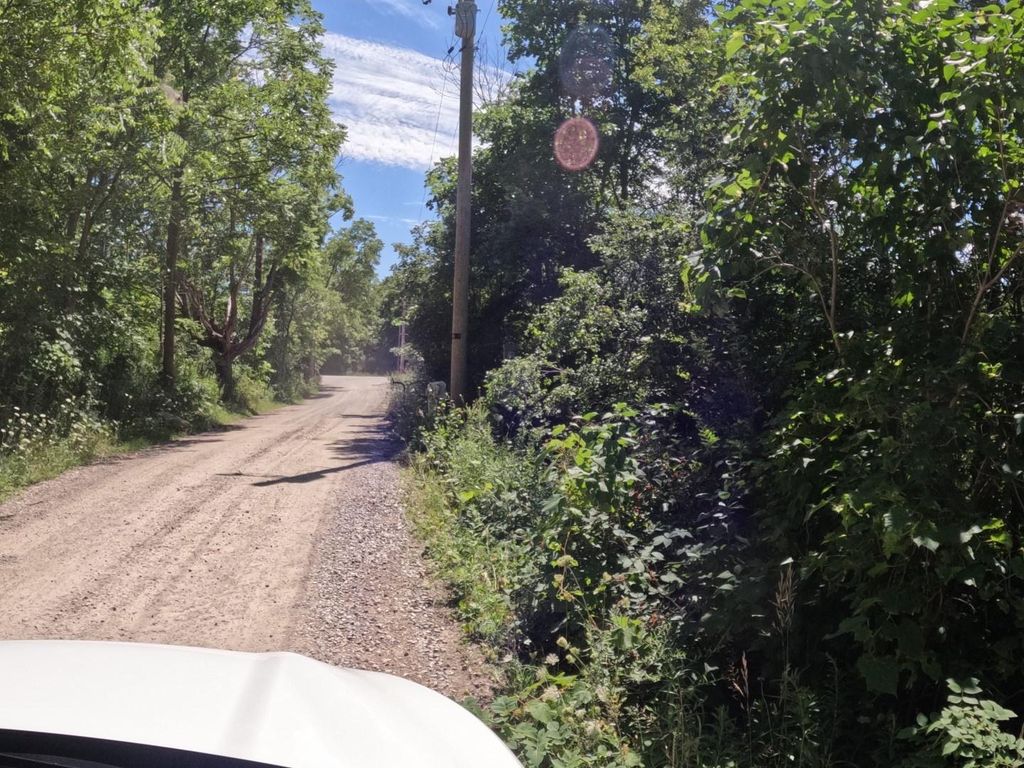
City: kitchener-waterloo